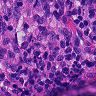
Metastatic tissue present: yes